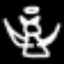
Label: angel